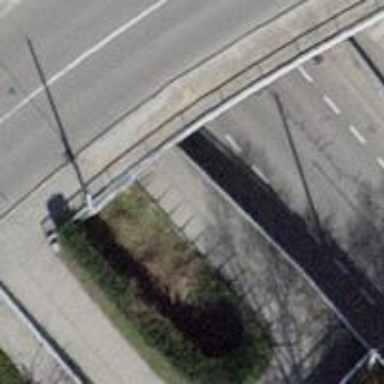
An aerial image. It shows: Footway with asphalt surface going through tunnel.